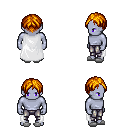
a pixel art fantasy rpg character, male body template, dark elf, purple skin, white cape, metal pants, dark blonde parted hairstyle, white slippers, four views (front, back, left, right), 2x2 character sprite sheet, small pixel art, hard edges, no anti-aliasing